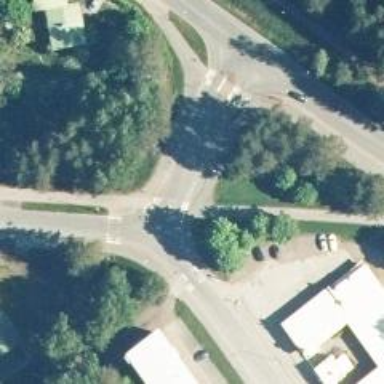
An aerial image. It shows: Marked road crossing.